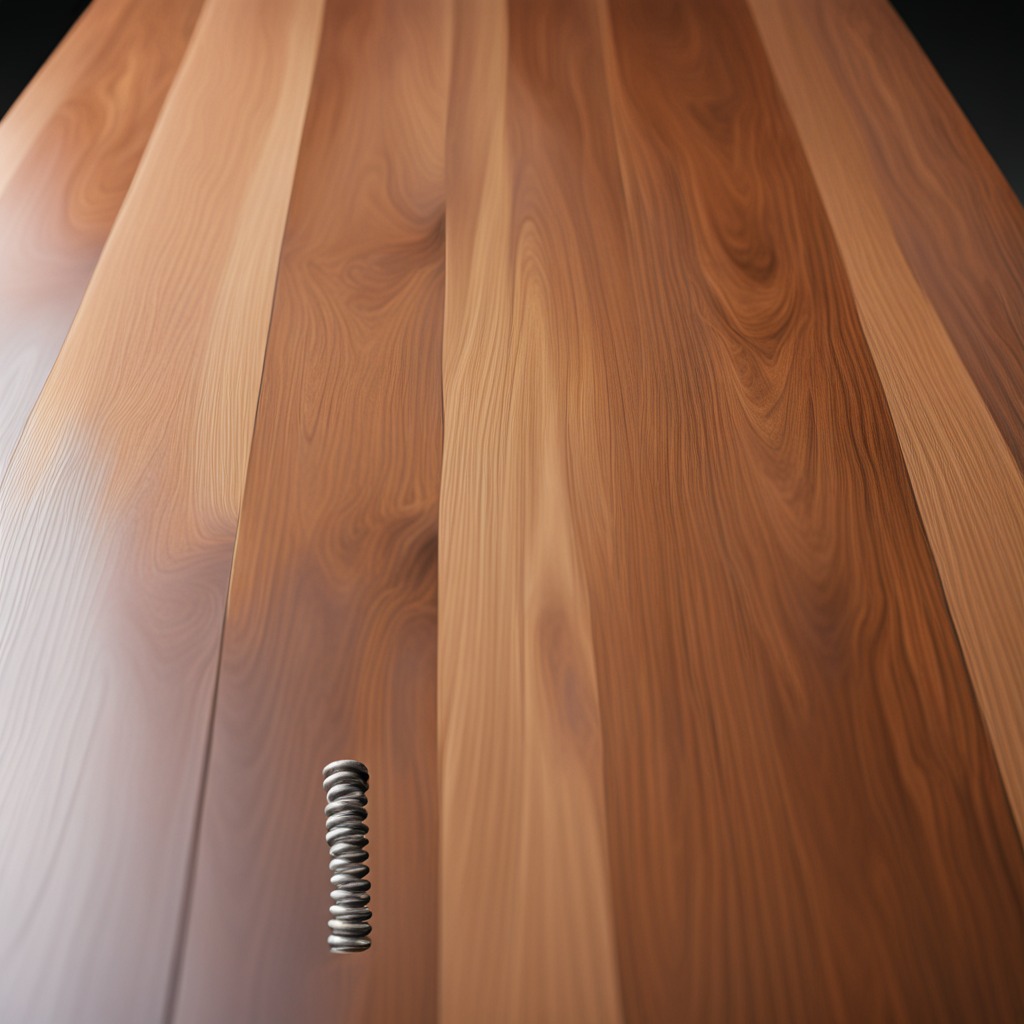
A coiled metal spring is lying on the wooden table.